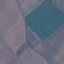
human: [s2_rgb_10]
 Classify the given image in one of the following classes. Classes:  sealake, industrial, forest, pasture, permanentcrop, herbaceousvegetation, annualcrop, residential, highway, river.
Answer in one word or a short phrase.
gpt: AnnualCrop